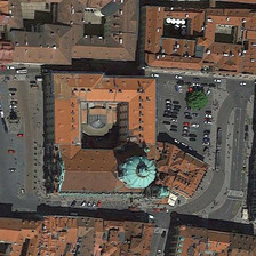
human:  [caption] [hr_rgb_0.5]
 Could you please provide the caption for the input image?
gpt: Next to the middle church is a parking lot full of cars

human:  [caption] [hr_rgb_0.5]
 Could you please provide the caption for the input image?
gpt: Next to the church in the middle is a parking lot full of cars .

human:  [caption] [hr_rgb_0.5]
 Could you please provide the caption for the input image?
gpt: Next to the church in the center there is a parking lot full of cars

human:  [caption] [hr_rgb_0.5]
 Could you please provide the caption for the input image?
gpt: There is a parking lot next to the Central Church

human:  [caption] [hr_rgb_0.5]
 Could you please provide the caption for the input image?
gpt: Next to the bus was a church full of cars.